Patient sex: M
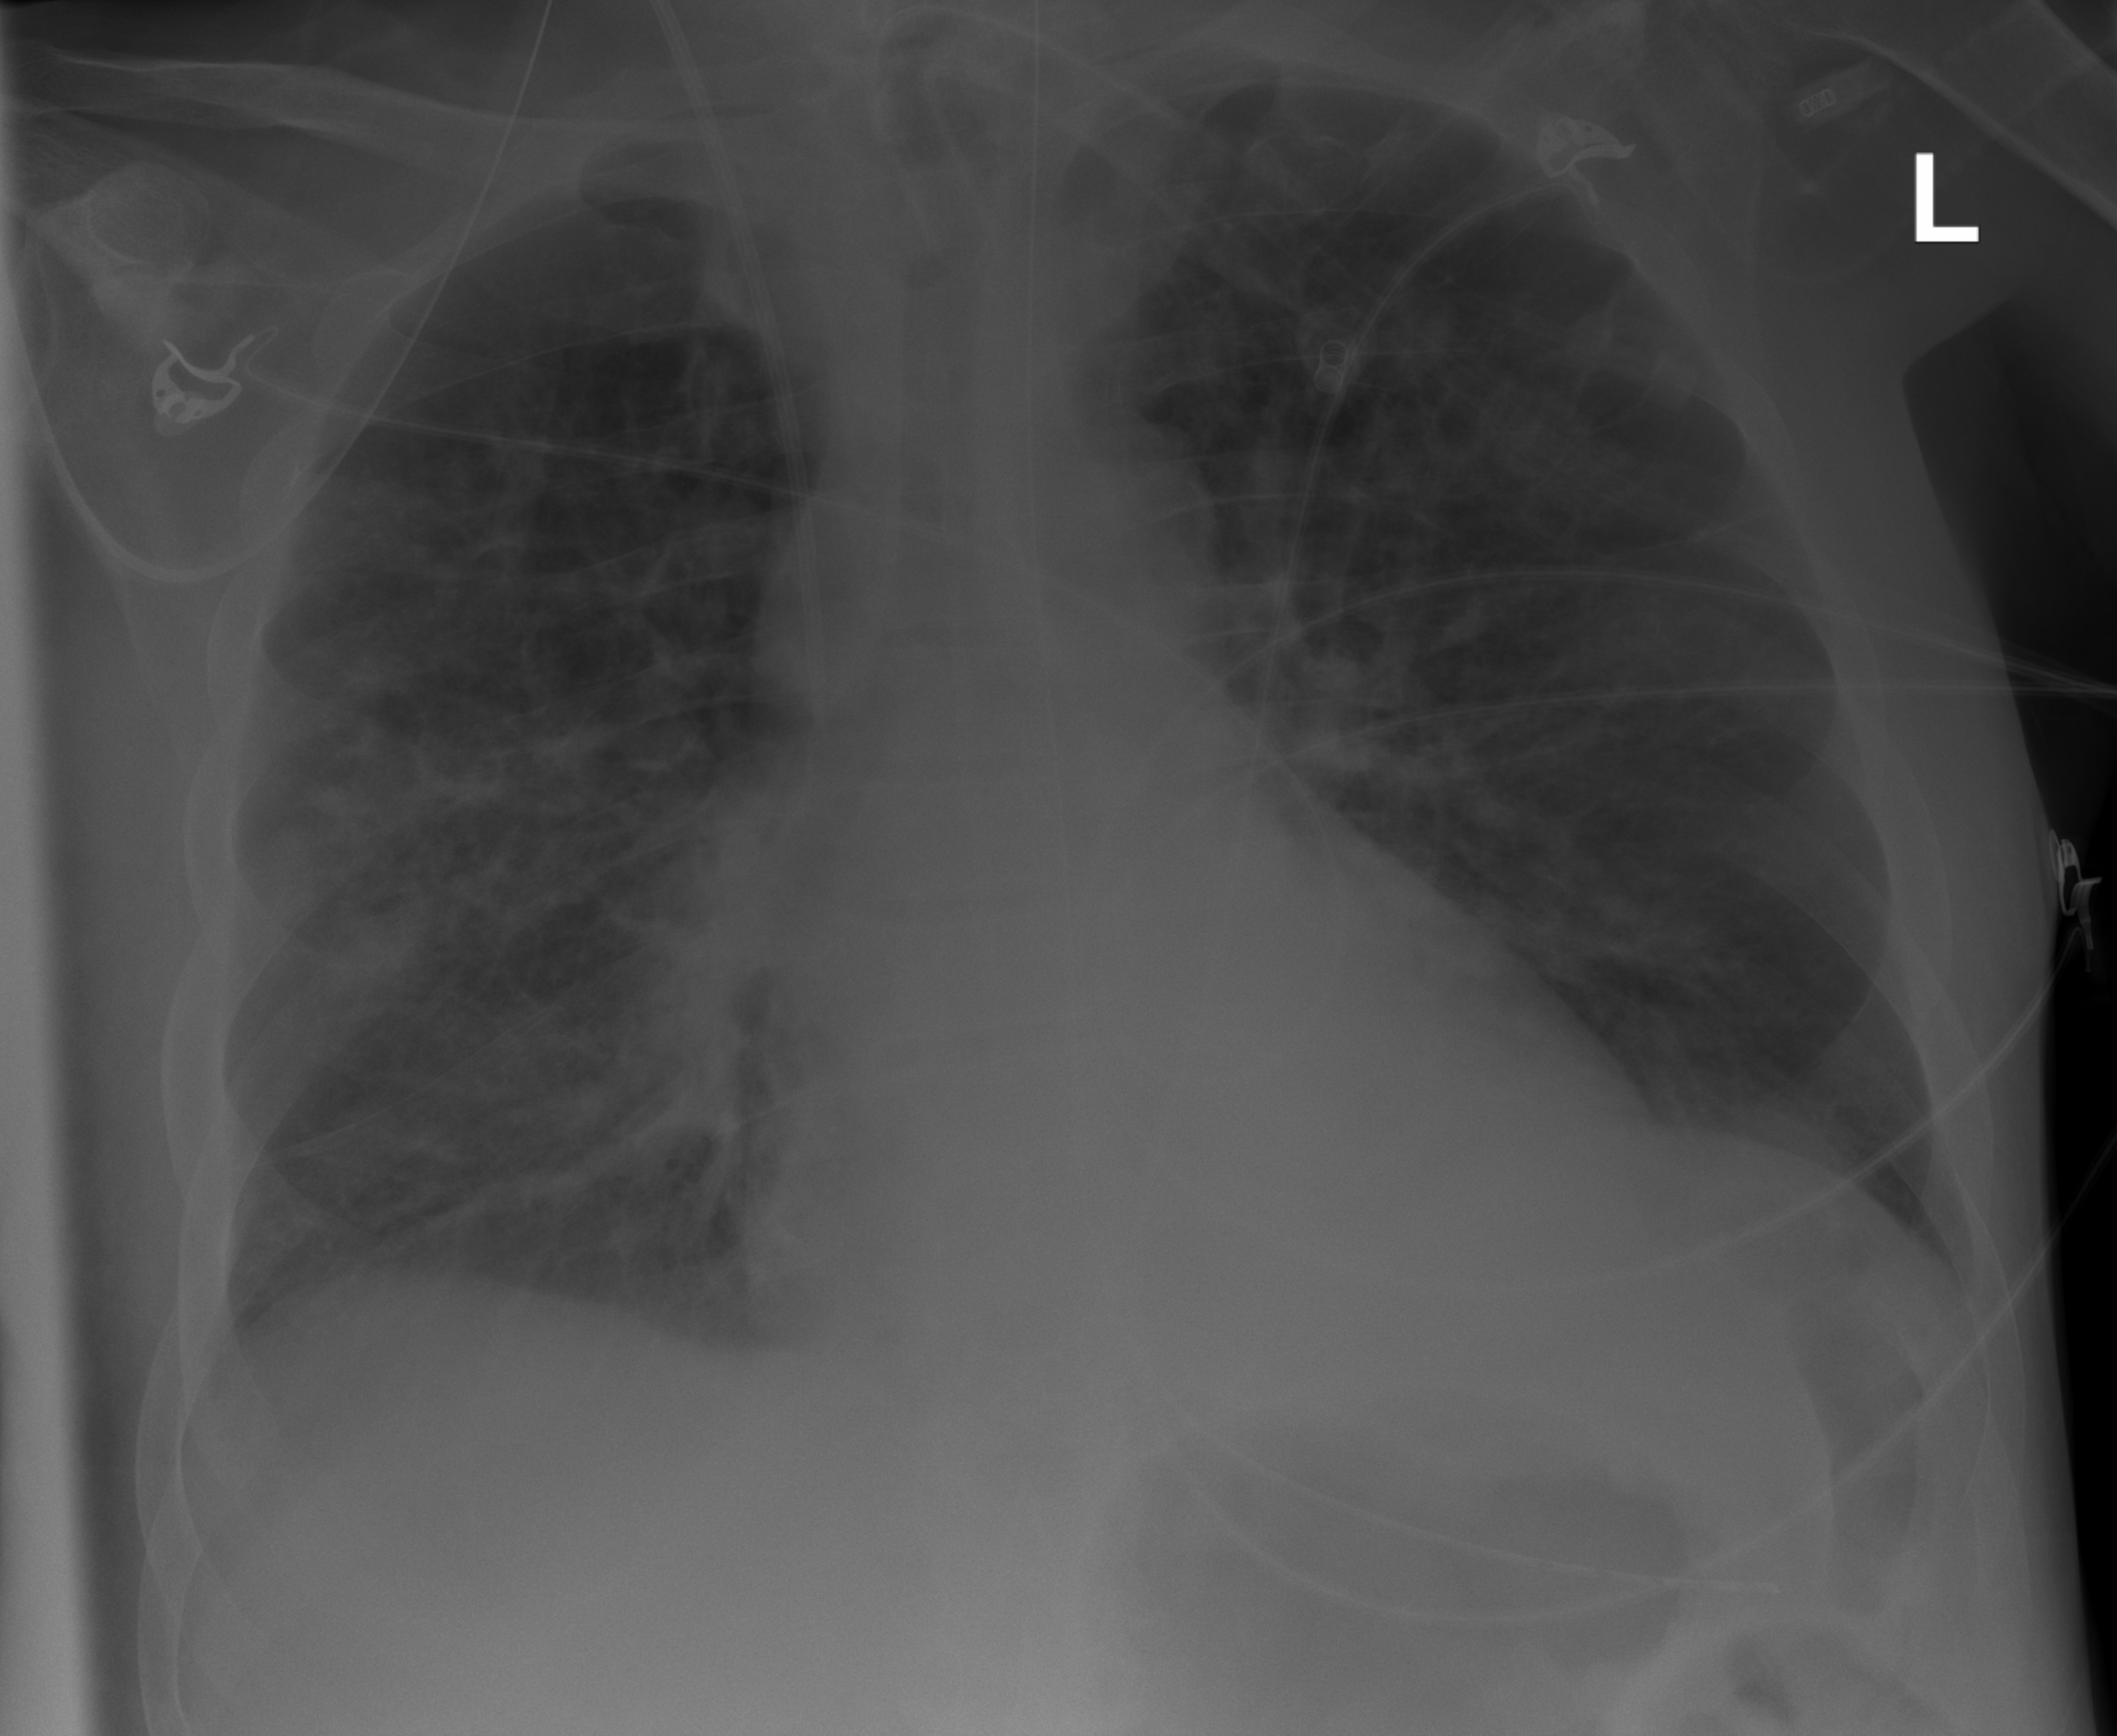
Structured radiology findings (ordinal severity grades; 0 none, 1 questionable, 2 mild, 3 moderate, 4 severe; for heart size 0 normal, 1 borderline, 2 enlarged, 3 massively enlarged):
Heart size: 0
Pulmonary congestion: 2
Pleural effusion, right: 2
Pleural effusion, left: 2
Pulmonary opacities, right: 2
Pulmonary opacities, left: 2
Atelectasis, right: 0
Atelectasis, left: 0